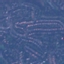
Land use / land cover: Residential